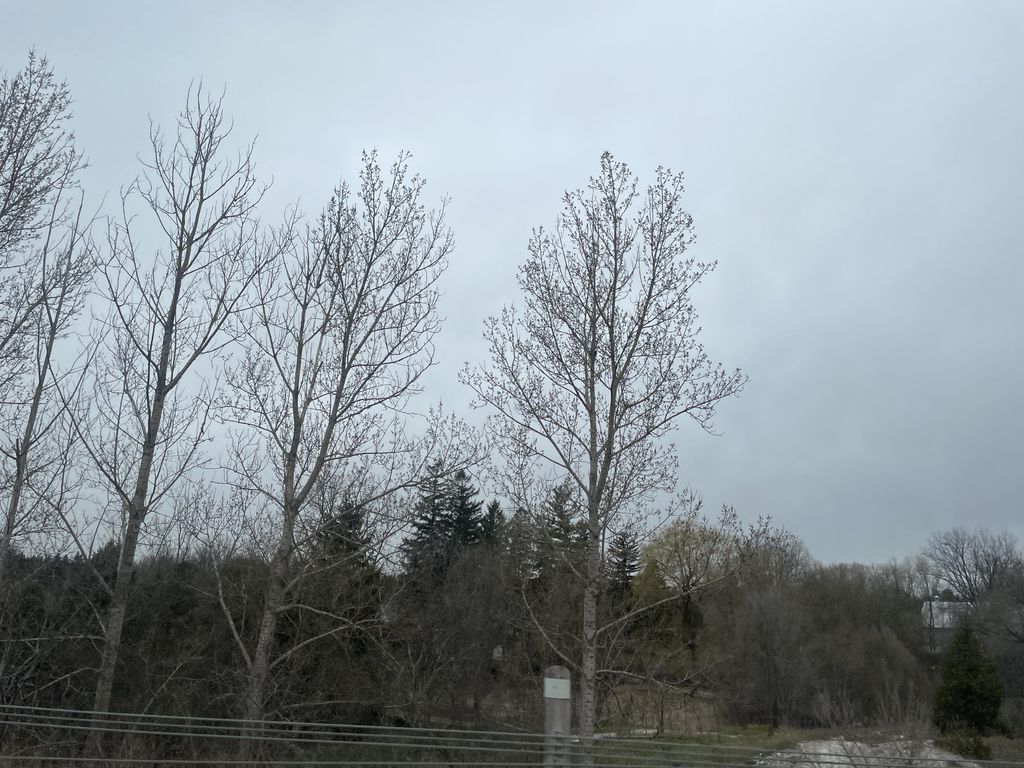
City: kitchener-waterloo